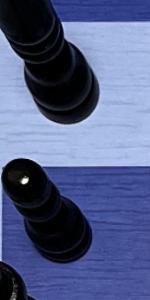
Label: Pawn_Black